八年级 · 度量几何学
如图, 正方形 $A B C D$ 中, 点 $E 、 F$ 分别是 $B C 、 A B$ 边上的点, 且 $A E \perp D F$, 垂足为点 $O, \triangle A O D$ 的面积为 $\sqrt{7}$, 则图中阴影部分的面积为 \$ \qquad \$ .

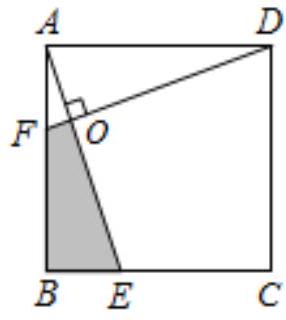
答案: $\sqrt{7}$
解析: $\because A E \perp D F$,

$\therefore \angle A O F=90^{\circ}$,

$\therefore \angle B A E+\angle A F O=90^{\circ}$,

$\because$ 正方形 $A B C D$,

$\therefore A D=A B, \angle A B E=90^{\circ}$,

$\therefore \angle B A E+\angle A E B=90^{\circ}$,

$\therefore \angle A F D=\angle A E B$,

在 $\triangle A B E$ 和 $\triangle A D F$ 中

$$
\left\{\begin{array}{l}
\angle B A D=\angle A B E=90^{\circ} \\
\angle A F D=\angle A B E \\
A D=A B
\end{array}\right.
$$

$\therefore \triangle A D F \cong \triangle A B E$,

$\therefore B E=A F$,

$\therefore S_{\triangle A F D}=S_{\triangle A B E}$,

$\therefore$ 阴影部分的面积为 $S_{\triangle A O D}=\sqrt{7}$.

故答案为 $\sqrt{7}$